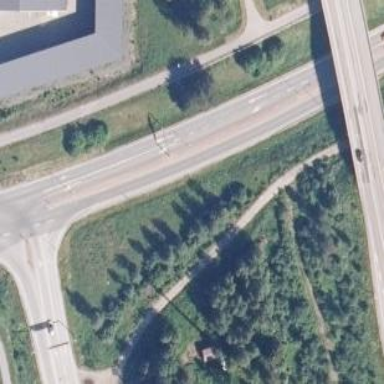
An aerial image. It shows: Asphalt road designated as trunk highway.